Question: I've got three divs inside another div.
'''
<div id="parentDiv" style="float:right;">
<div id="childDiv1" style="float:left;">
<b>Text1</b>
</div>
<div id="childDiv2" style="float:left;">
<img src="smiley.gif" alt="Smiley face" height="42" width="42">
</div>
<div id="childDiv3" style="float:left;">
<input type='checkbox' />
</div>
<div>
'''
I need them to appear side-by-side, so I've set them as 'float:left'.
The trouble is that they appear like this...

...with the text vertically aligned at the top. I need it to be in the middle.
I've found a post about a <URL>, but it seems that floating causes it to fail.
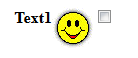
Answer: If you really need DIVs, you can use the "" instead of . And then to make the elements centered.
'''
<div id="parentDiv" style=" ">
<div id="childDiv1" style="display: inline-block; vertical-align: middle;">
<b>Text1</b>
</div>
<div id="childDiv2" style="display: inline-block; vertical-align: middle;">
<img src="smiley.gif" alt="Smiley face" height="42" width="42">
</div>
<div id="childDiv3" style="display: inline-block; vertical-align: middle;">
<input type='checkbox' />
</div>
</div>
'''
Hope this helps.